Question: If anyone is familiar with <URL> maybe you can help me solve a couple of issues I am having:
First, when I click on an image the image in the background disappears. If I keep clicking on images eventually all the images disappear.
The other issue I am having is that the prev, next, sprites do not show up or work.
it should look like this but it does not:

Here is some of my code:
listing show.html.erb:
'''
<div class="span4">
<% @listing.images.each_with_index do |image, index| %>
<%if index == 0 %>
<%= image_tag image.file, :class => "thumbnail"%>
<%elsif index == 1%>
<ul class="thumbnails small">
<li class="span4">
<%= image_tag image.file, :class => "thumbnail"%>
</li>
<%elsif index ==2%>
<li class="span4">
<%= image_tag image.file, :class => "thumbnail"%>
</li>
<%elsif index ==3%>
<li class="span4">
<%= image_tag image.file, :class => "thumbnail"%>
</li>
<%else%>
</ul>
<%end%>
<% end %>
</div>
'''
jquery.fancybox.css.scss
'''
#fancybox-loading, .fancybox-close, .fancybox-prev span, .fancybox-next span {
background-image: url('fancybox_sprite.png');
}
'''
listing.js.cofee
'''
$ ->
$("#myTab a:first").tab "show"
$("#myTab a").click (e) ->
e.preventDefault()
$(this).tab "show"
$(document).ready ->
$(".thumbnail").fancybox
openEffect: "none"
closeEffect: "none"
$(".carousel").carousel interval: false
'''
The fancybox javascript file css files I am using are <URL>
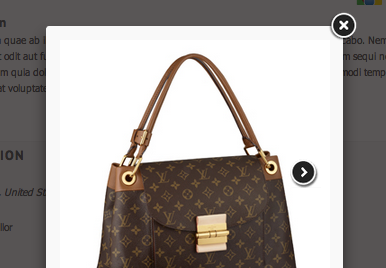
Answer: The issue is that you are binding fancybox to the '<img />' tags through the 'class="thumbnail"' so they are treated like content (inline content has set 'display:none;' when is returned to its position in the document's flow when closing fancybox)
What you have to do is to wrap your images inside an anchor '<a>' tag AND set the 'class="thumbnail"' to that anchor, so instead of having this (rendered html)
'''
<img class="thumbnail" src="images/01.jpg" alt="" />
'''
...your should have this :
'''
<a class="thumbnail" href="images/01.jpg" rel="gallery"><img src="thumbs/01.jpg" alt="" /></a>
'''
Regarding the 'prev', 'next' and 'close' icons, make sure that the 'fancybox_sprite.png' file is located on the same directory as the fancybox css file